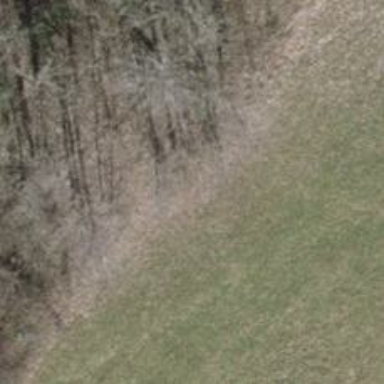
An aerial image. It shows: Grass path.